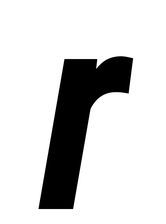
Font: Roboto-Italic_Condensed_SemiBold_Italic